Question: I'm new to ADF BC and I'm trying to add an accessorIterator to my bindings.
However, I'm getting the following error message:

I'd like to know what's the difference between Accessor Iterator, Method Iterator and Iterator. I've been reading lots of documentation on ADF BC and I can't seem to find any explanation on the different iterators.
Thanks
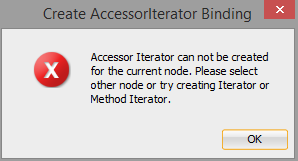
Answer: It kinda self-explanatory.
Quoting documentation:
> Iterator: Iterates over the data items of a collection. Method iterator: Iterates the results returned from a method. A method
iterator is always related to a method action binding, which creates
the binding to the actual method to be invoked. The method action
binding is what encapsulates the details about how to invoke the
method and what parameters (if any) the method is expecting. The
method iterator binding handles iterating over the return from that
method. Accessor iterator: Iterates over detail collections returned by
accessor methods. Accessor iterators are always related to a master
iterator, which is a method iterator. The accessor iterator returns
the detail objects related to the current object in the master (or
method) iterator
In most cases you need Iterator to work with your bc's data.